Question: i need win XP service with TTcpServer.
application was created by "File->New->Other->ServiceApplication"
TTcpServer.localport := 33000
server registered with exename.exe /install
everything looks good, even 'netstat -a' shows that port 33000 - LISTENING
but i can't access that port from outside of this machine. only local.
and when i make the standard application with same params - all ok.

TTcpServe.OnAccept =
'''
procedure TFlexorXL.tcpServerAccept(Sender: TObject;
ClientSocket: TCustomIpClient);
var str: string;
begin
if ClientSocket.Connect then
begin
str := ClientSocket.Receiveln;
ClientSocket.Sendln('test');
//ClientSocket.Disconnect;
end;
end;
'''
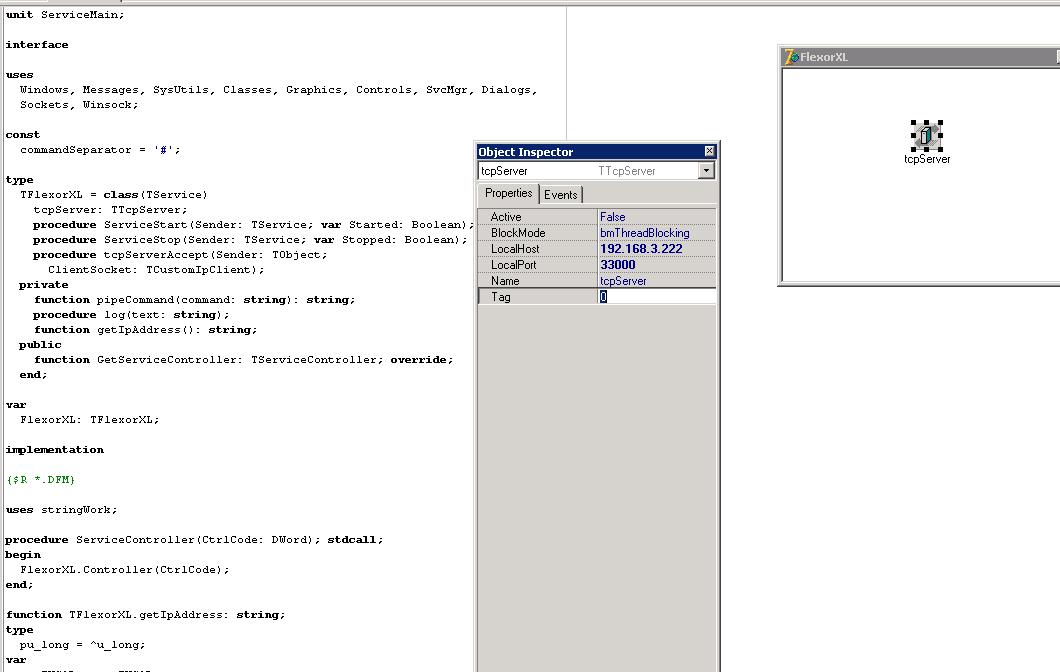
Answer: TCP/IP works just fine in a service (I use it all the time), so you are likely just misusing the 'TTcpServer' component (which is possible, because it is a horribly written component).
If the 'TTcpServer.LocalHost' property is blank then the socket will bind to all available local IPv4 addresses, otherwise it will bind only to the particular IPv4 address that you specify (netstat will show you the actual IP that the server is actually bound to). That is the IP that you must have clients connect to. In the case of '0.0.0.0', you can connect to any IP that belongs to the server's machine.
With that said, in order to actually accept clients, you must either:
1. set the TTcpServer.BlockMode property to bmThreadBlocking. The server will then use an internal worker thread to accept connections, and each client will run in its own worker thread. However, you must perform all of your client-related logic inside of the TTcpServer.OnAccept event, because a client will be disconnected immediately after that event handler exits.
2. for any other value of BlockMode, you must call TTcpServer.Accept() yourself, such as in a timer or thread. If you call the overloaded version of Accept() that has no parameters, you must perform all of your client-related logic inside of the TTcpServer.OnAccept event, because the client will be disconnected immediately after that event handler exits. If you call the other overloaded version of Accept() that returns a TCustomIpClient object, then you control the lifetime of that object and can use it however you need.
With that said, if you are doing all of that, and still having problems, then you need to provide more information about your actual 'TTcpServer' setup, show some actual 'TTcpServer' code, etc. As it currently stands, you have not provides enough details to diagnose your problem.